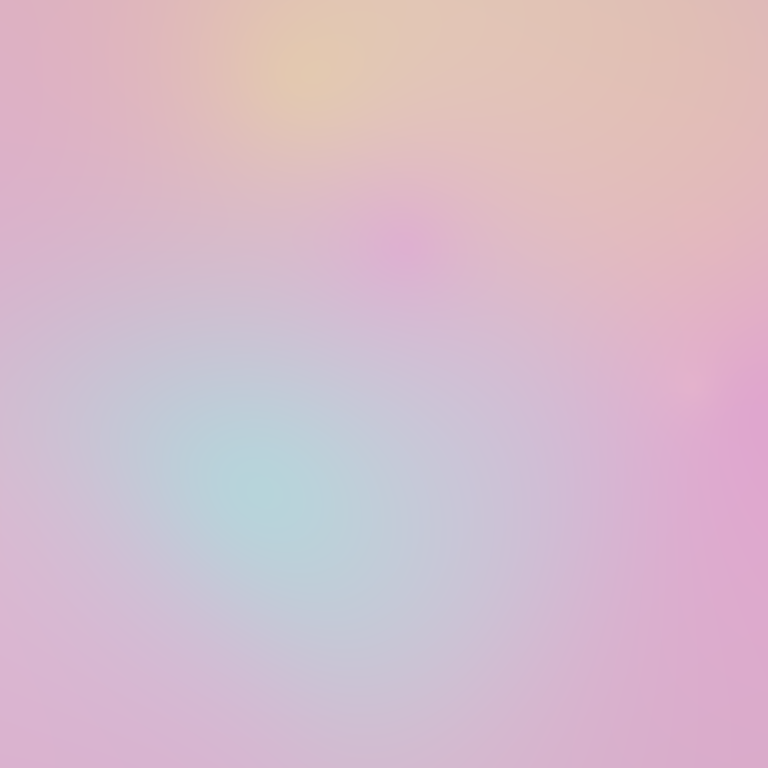
Abstract light effect, smooth gradient from soft pink to gentle blue, serene atmosphere, diffuse glow, no room, no furniture, no objects.